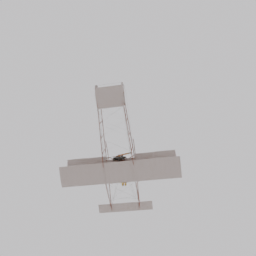
Label: mechanical